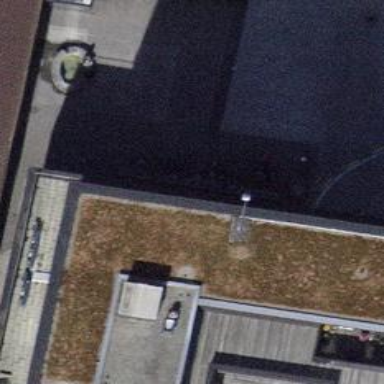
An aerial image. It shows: Bicycle parking area with rack.